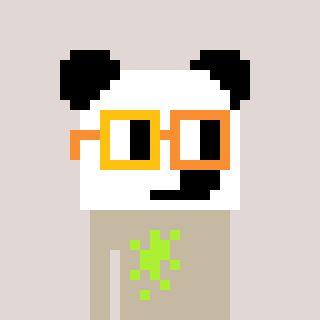
a pixel art character with square yellow and orange glasses, a panda-shaped head and a bege-colored body on a warm background